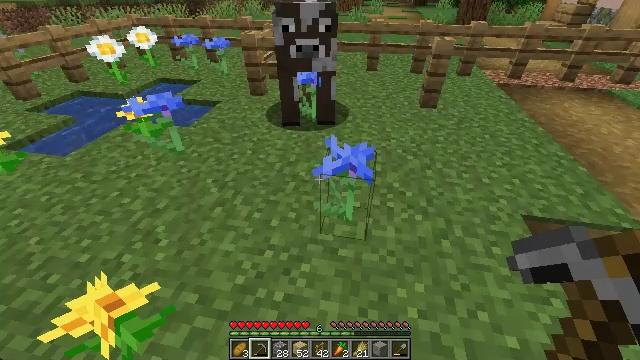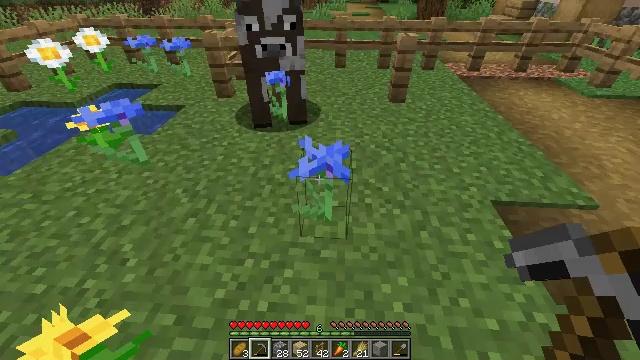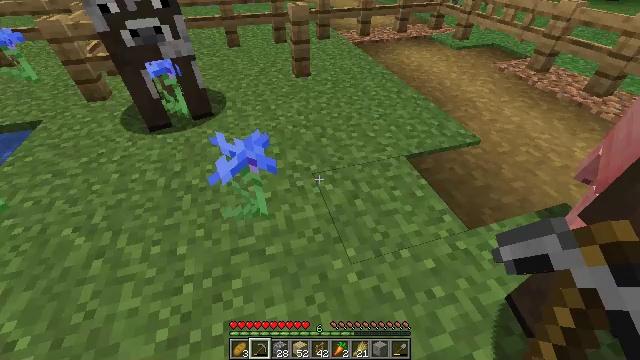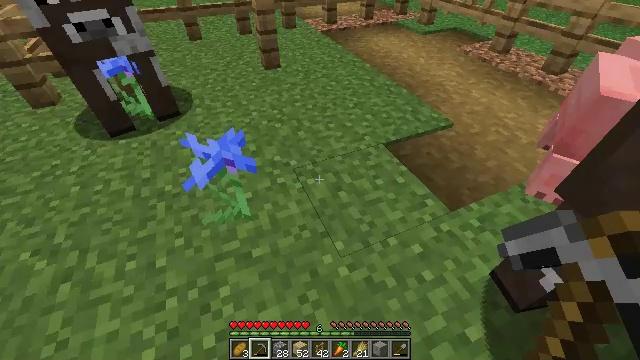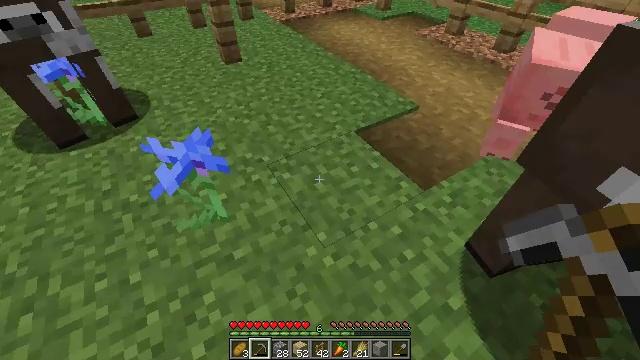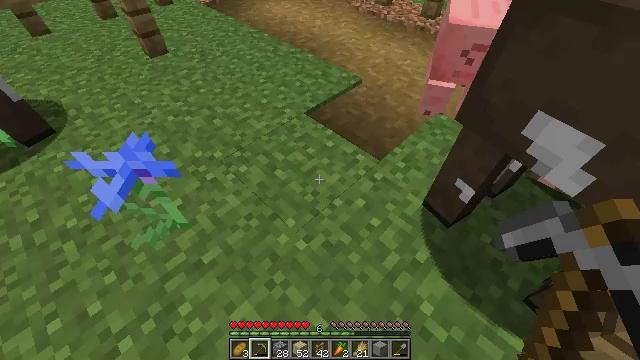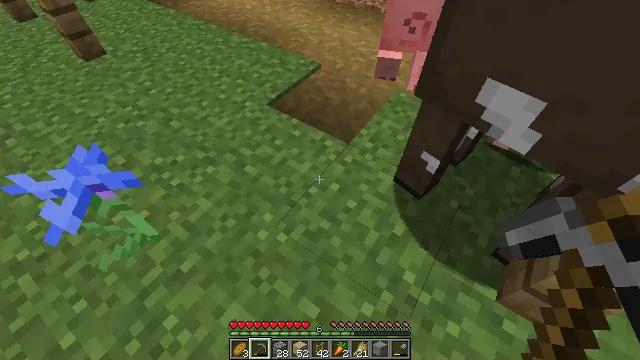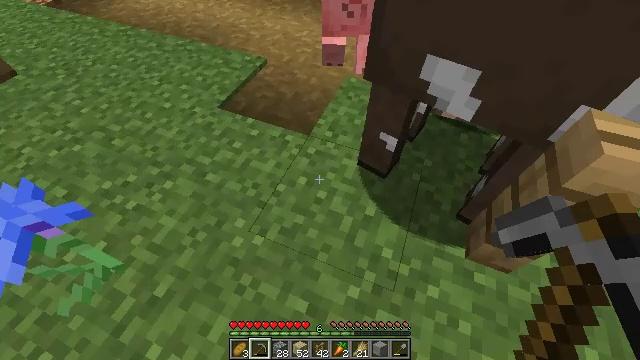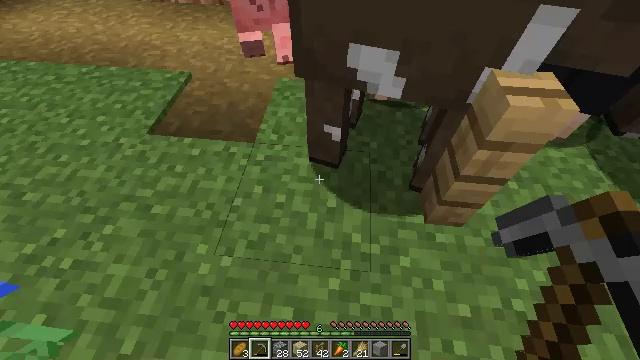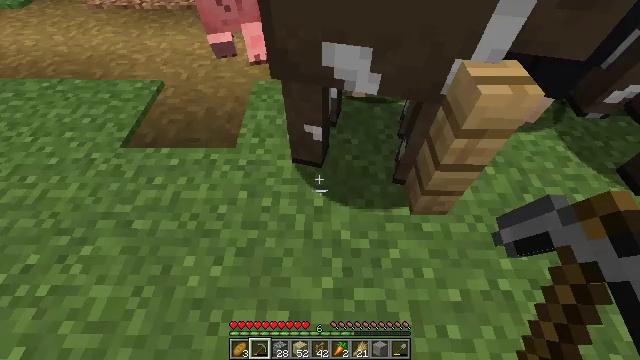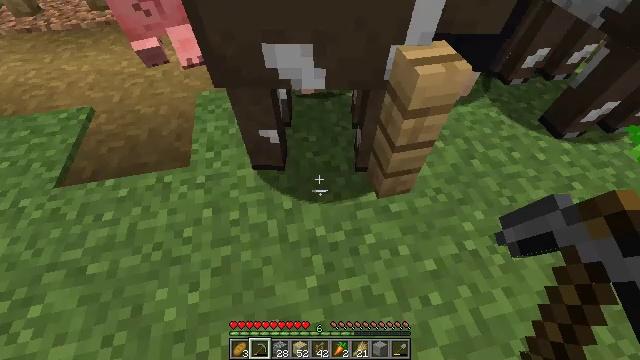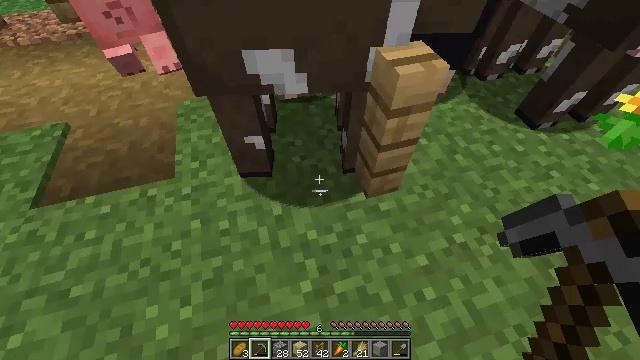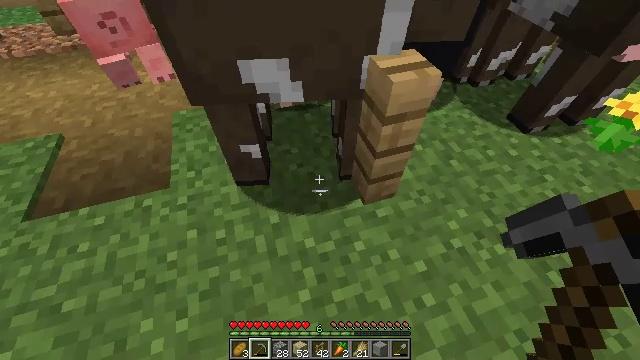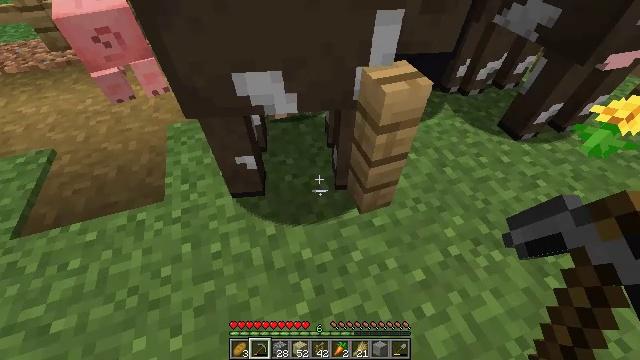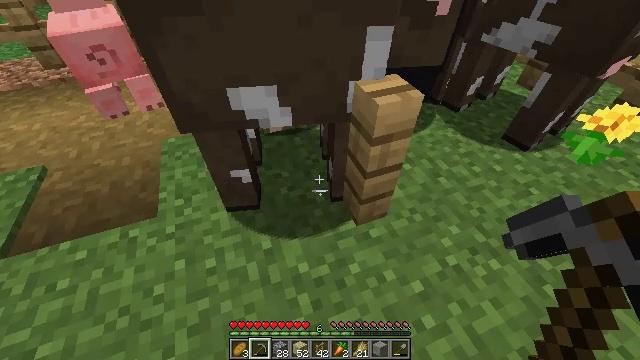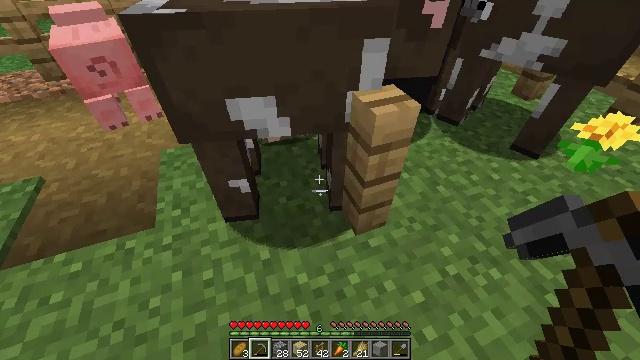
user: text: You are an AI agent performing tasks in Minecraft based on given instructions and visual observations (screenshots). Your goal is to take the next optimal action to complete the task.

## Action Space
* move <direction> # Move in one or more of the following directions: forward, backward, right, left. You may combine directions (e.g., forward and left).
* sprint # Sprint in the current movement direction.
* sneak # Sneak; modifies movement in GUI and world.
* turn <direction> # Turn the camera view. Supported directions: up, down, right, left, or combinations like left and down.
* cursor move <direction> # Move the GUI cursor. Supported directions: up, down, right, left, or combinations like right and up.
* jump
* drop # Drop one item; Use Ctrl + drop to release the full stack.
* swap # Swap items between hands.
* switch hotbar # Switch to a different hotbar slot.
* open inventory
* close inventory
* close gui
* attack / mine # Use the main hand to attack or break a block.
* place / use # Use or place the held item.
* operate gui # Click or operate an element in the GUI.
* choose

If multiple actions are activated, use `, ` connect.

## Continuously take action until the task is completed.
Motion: motion action
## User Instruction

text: Attack the oak fence to collect it.
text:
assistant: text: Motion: turn right
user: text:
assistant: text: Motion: turn right and down
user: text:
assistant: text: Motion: turn right and down
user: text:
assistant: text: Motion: turn right and down
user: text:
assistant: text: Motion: turn right and down
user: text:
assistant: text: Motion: turn right and down
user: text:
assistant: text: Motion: turn right and down
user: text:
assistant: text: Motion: turn right
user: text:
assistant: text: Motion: turn right
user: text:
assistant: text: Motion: turn right
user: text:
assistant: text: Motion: turn right
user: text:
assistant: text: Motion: turn right and up
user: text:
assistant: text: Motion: turn right and up
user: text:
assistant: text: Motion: turn right and up
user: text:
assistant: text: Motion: turn up
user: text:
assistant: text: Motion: turn right and up
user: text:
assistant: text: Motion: no_op
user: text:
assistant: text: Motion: no_op
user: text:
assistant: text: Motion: move forward, turn left and up
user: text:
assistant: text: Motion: move forward, turn left and up
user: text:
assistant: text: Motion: move forward, turn left and up
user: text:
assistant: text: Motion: move forward, turn left and up
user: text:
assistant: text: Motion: move forward, turn left and up
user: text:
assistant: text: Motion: move forward, turn left and up
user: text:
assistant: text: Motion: move forward
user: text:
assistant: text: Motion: move forward
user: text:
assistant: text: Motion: move forward
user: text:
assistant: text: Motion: move forward, turn left
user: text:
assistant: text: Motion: move forward
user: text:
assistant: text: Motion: move forward